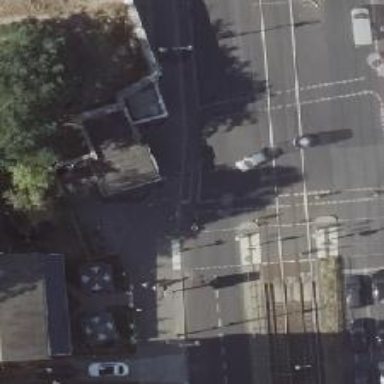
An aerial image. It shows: Entrance to subway station for public transport.